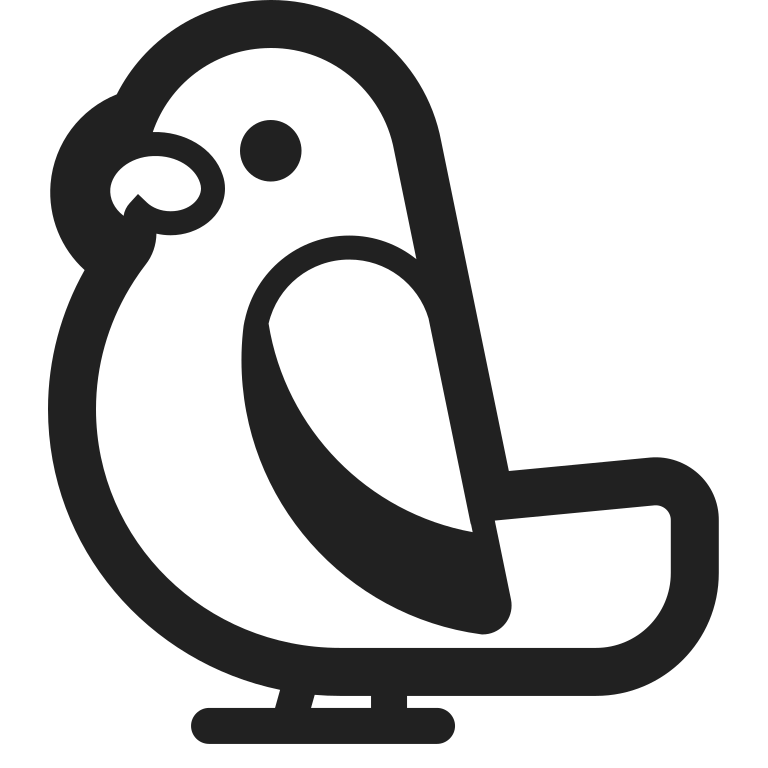
parrot high contrast